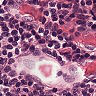
Metastatic tissue present: no